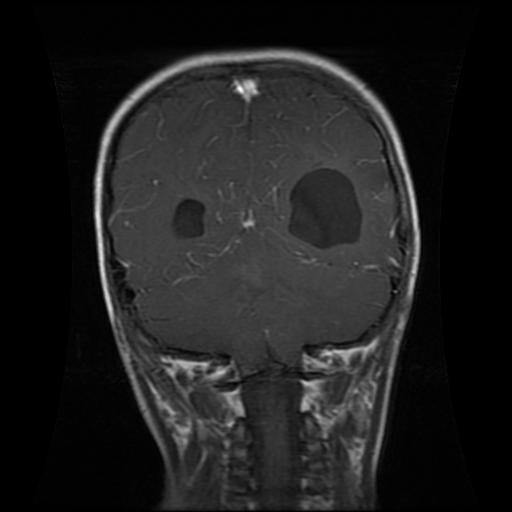
Label: glioma